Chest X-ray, AP view. Patient: 59 years old, sex F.
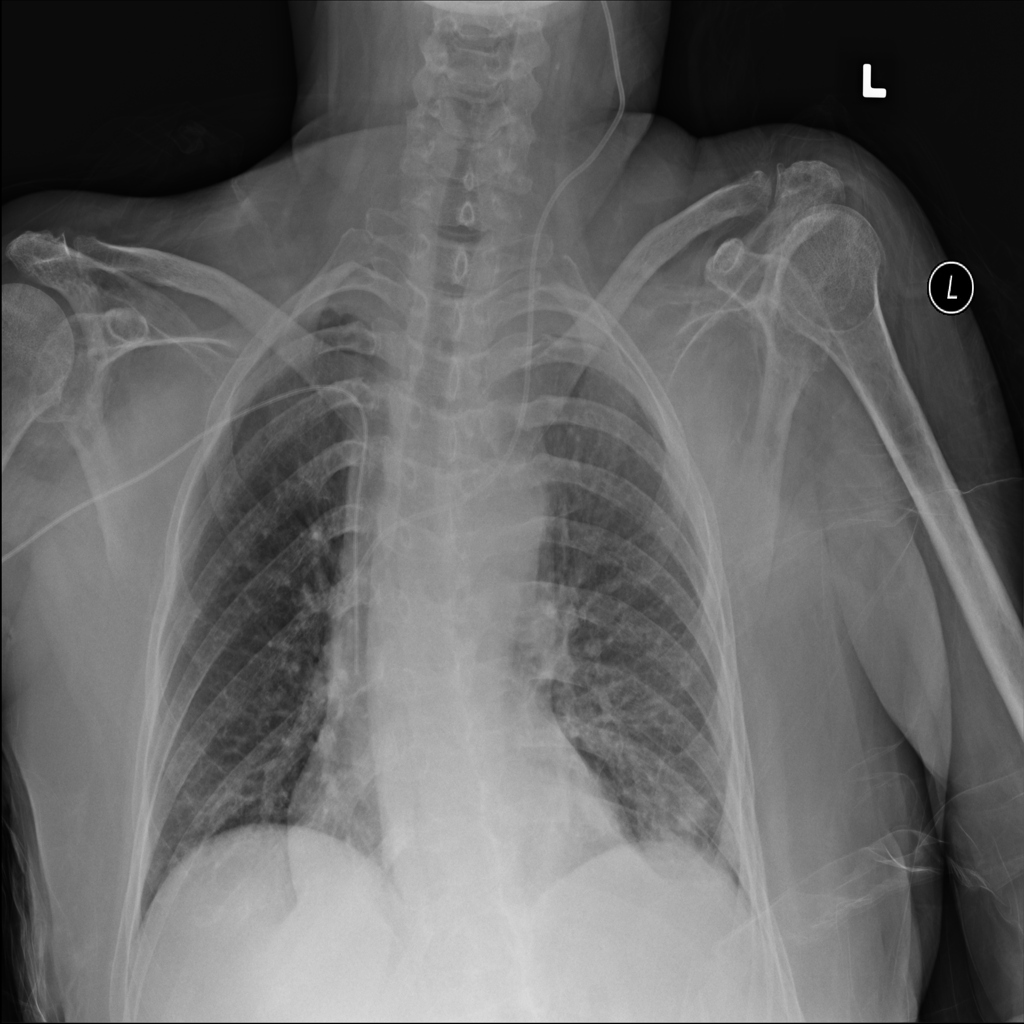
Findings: Nodule